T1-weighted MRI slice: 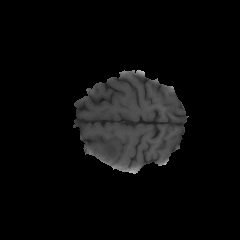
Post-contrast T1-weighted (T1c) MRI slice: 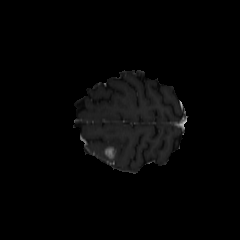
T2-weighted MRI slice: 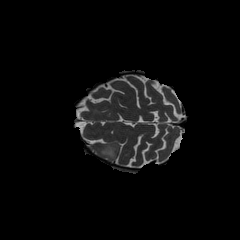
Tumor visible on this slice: yes